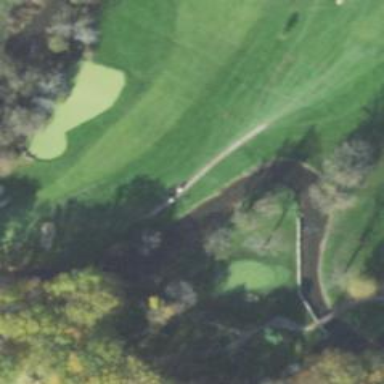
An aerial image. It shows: Service road used as golf cart path.